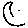
Label: moon